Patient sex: M
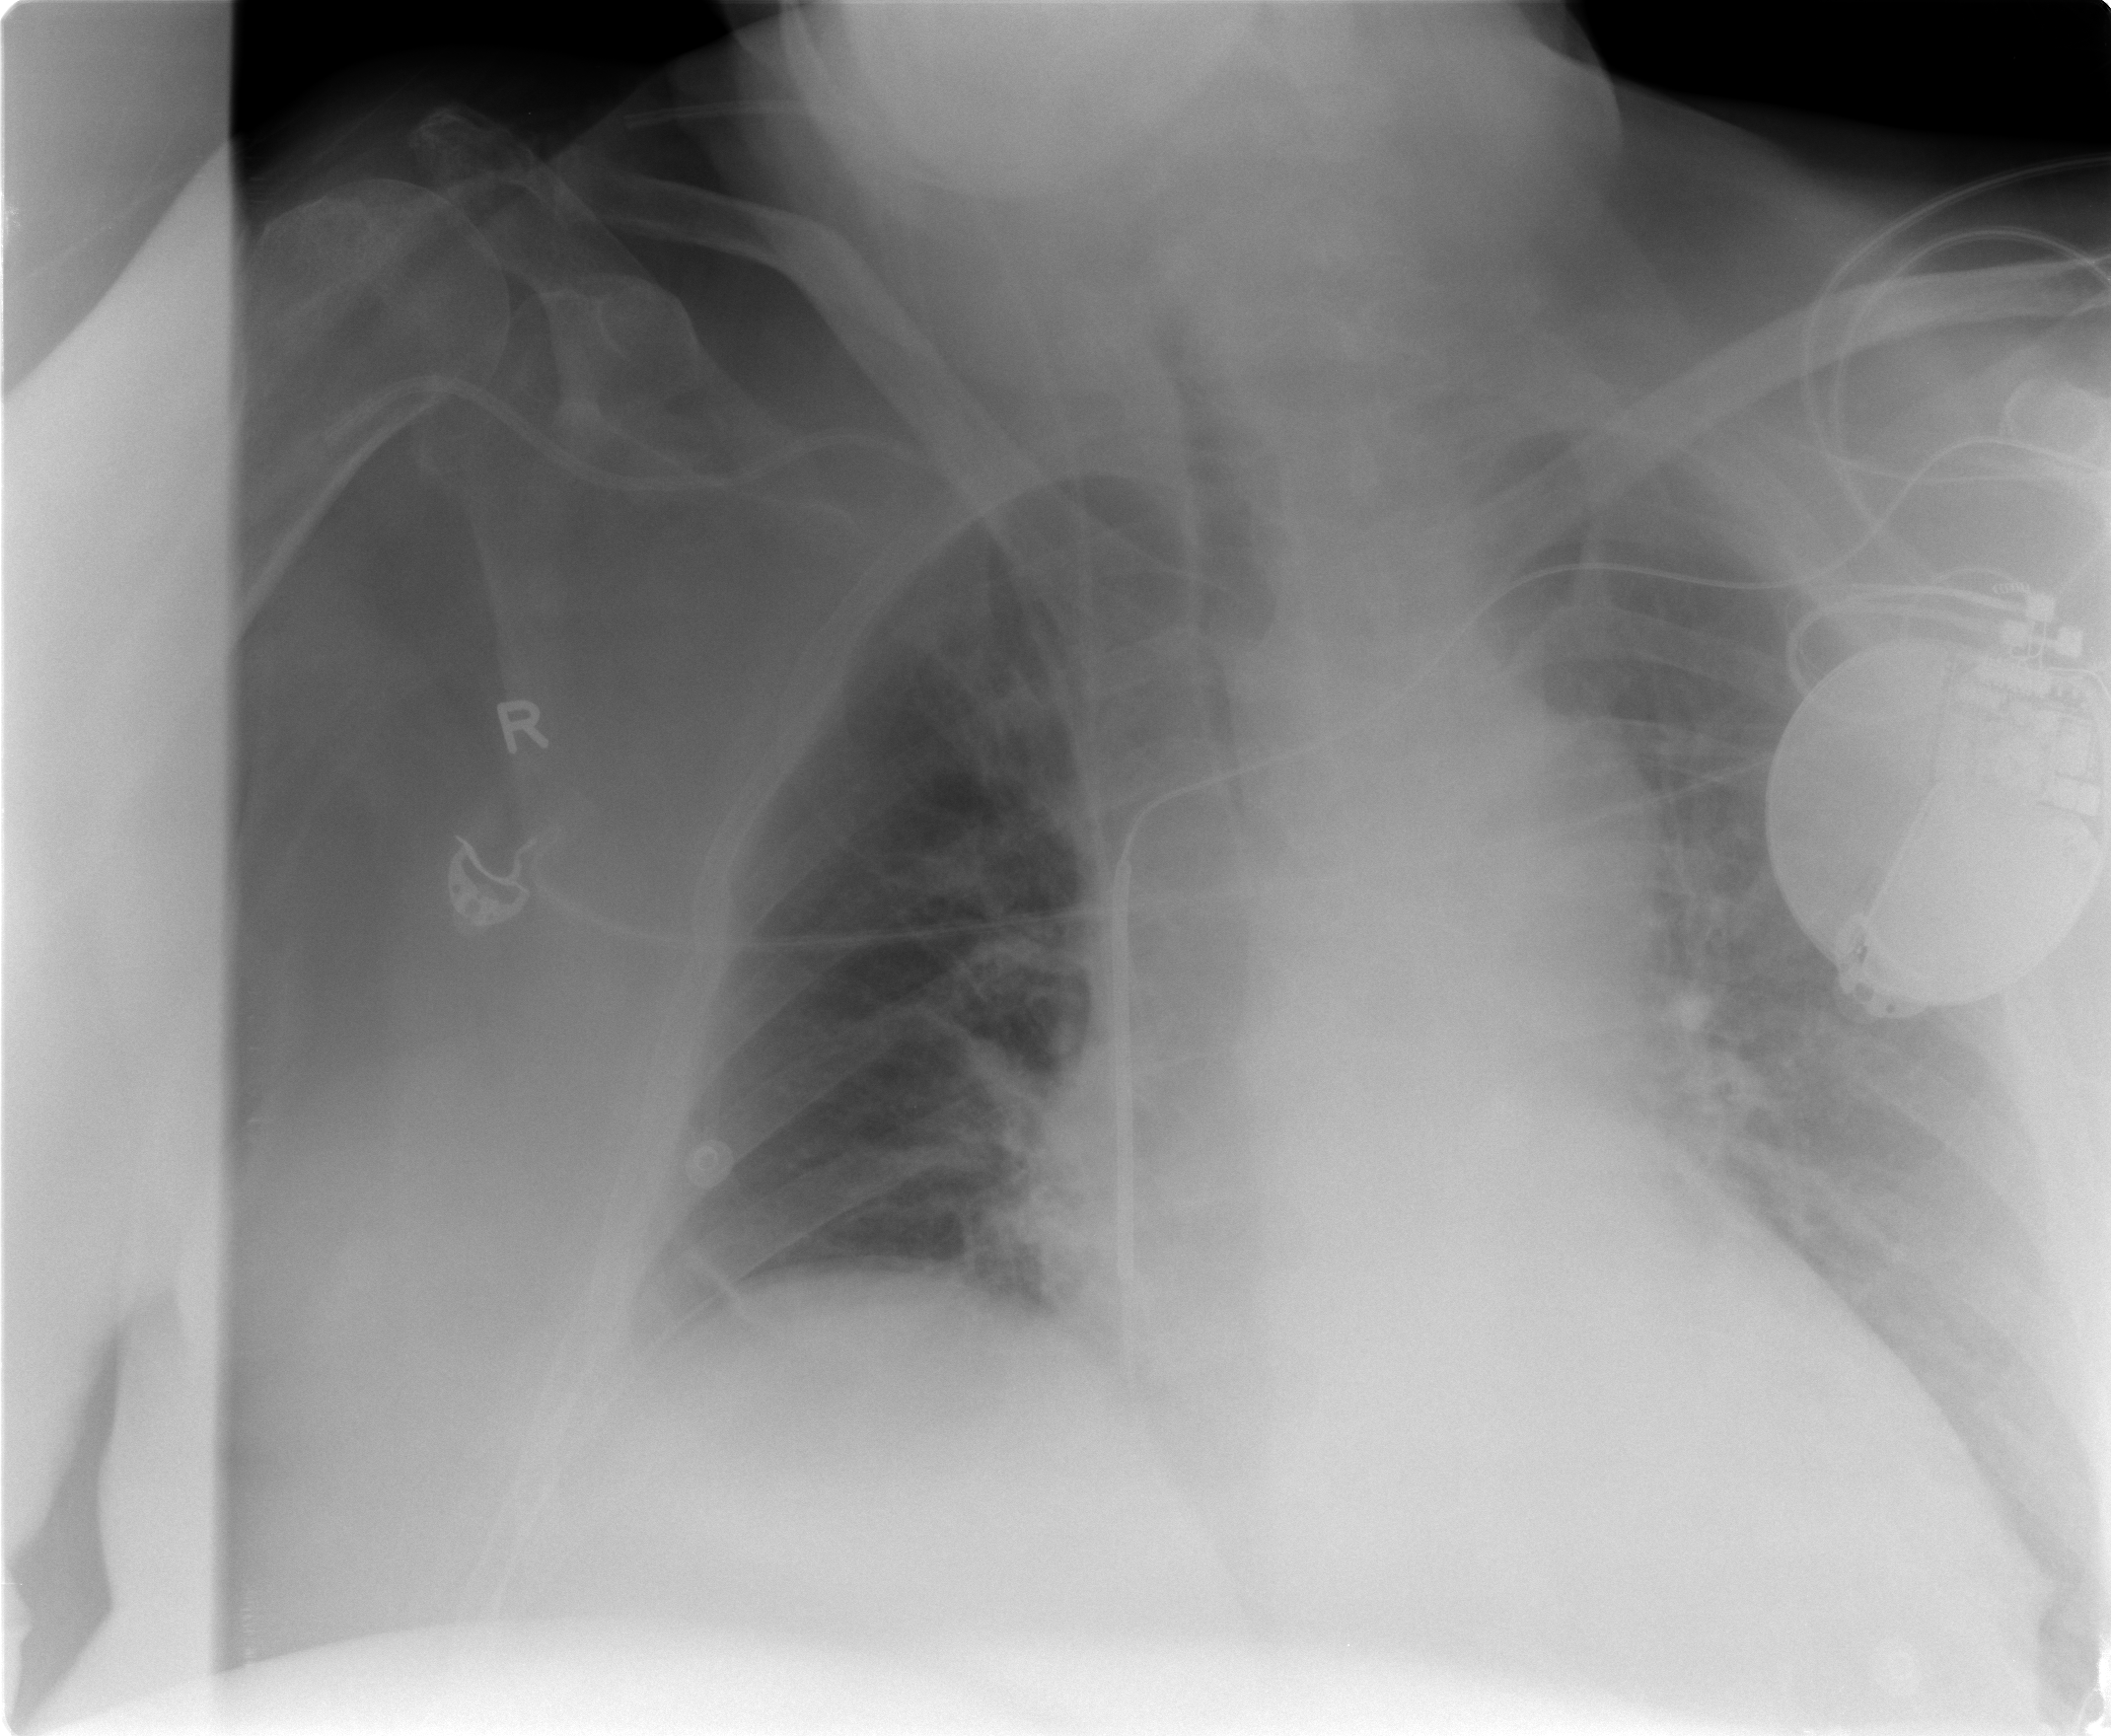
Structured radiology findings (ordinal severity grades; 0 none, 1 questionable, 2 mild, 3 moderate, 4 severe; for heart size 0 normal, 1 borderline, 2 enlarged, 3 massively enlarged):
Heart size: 2
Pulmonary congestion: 0
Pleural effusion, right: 2
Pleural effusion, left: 3
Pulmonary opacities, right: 0
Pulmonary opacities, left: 0
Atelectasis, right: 2
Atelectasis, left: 2